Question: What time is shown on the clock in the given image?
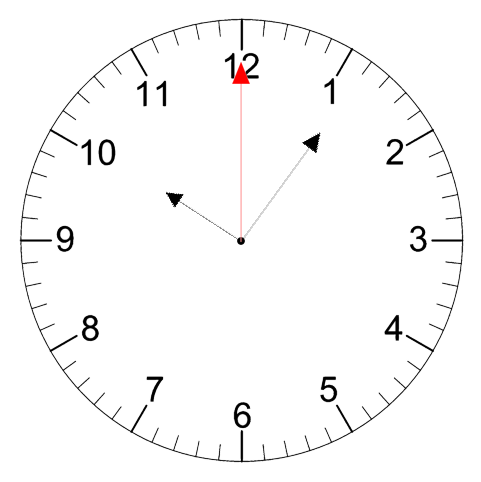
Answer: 10:06:00